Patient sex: M
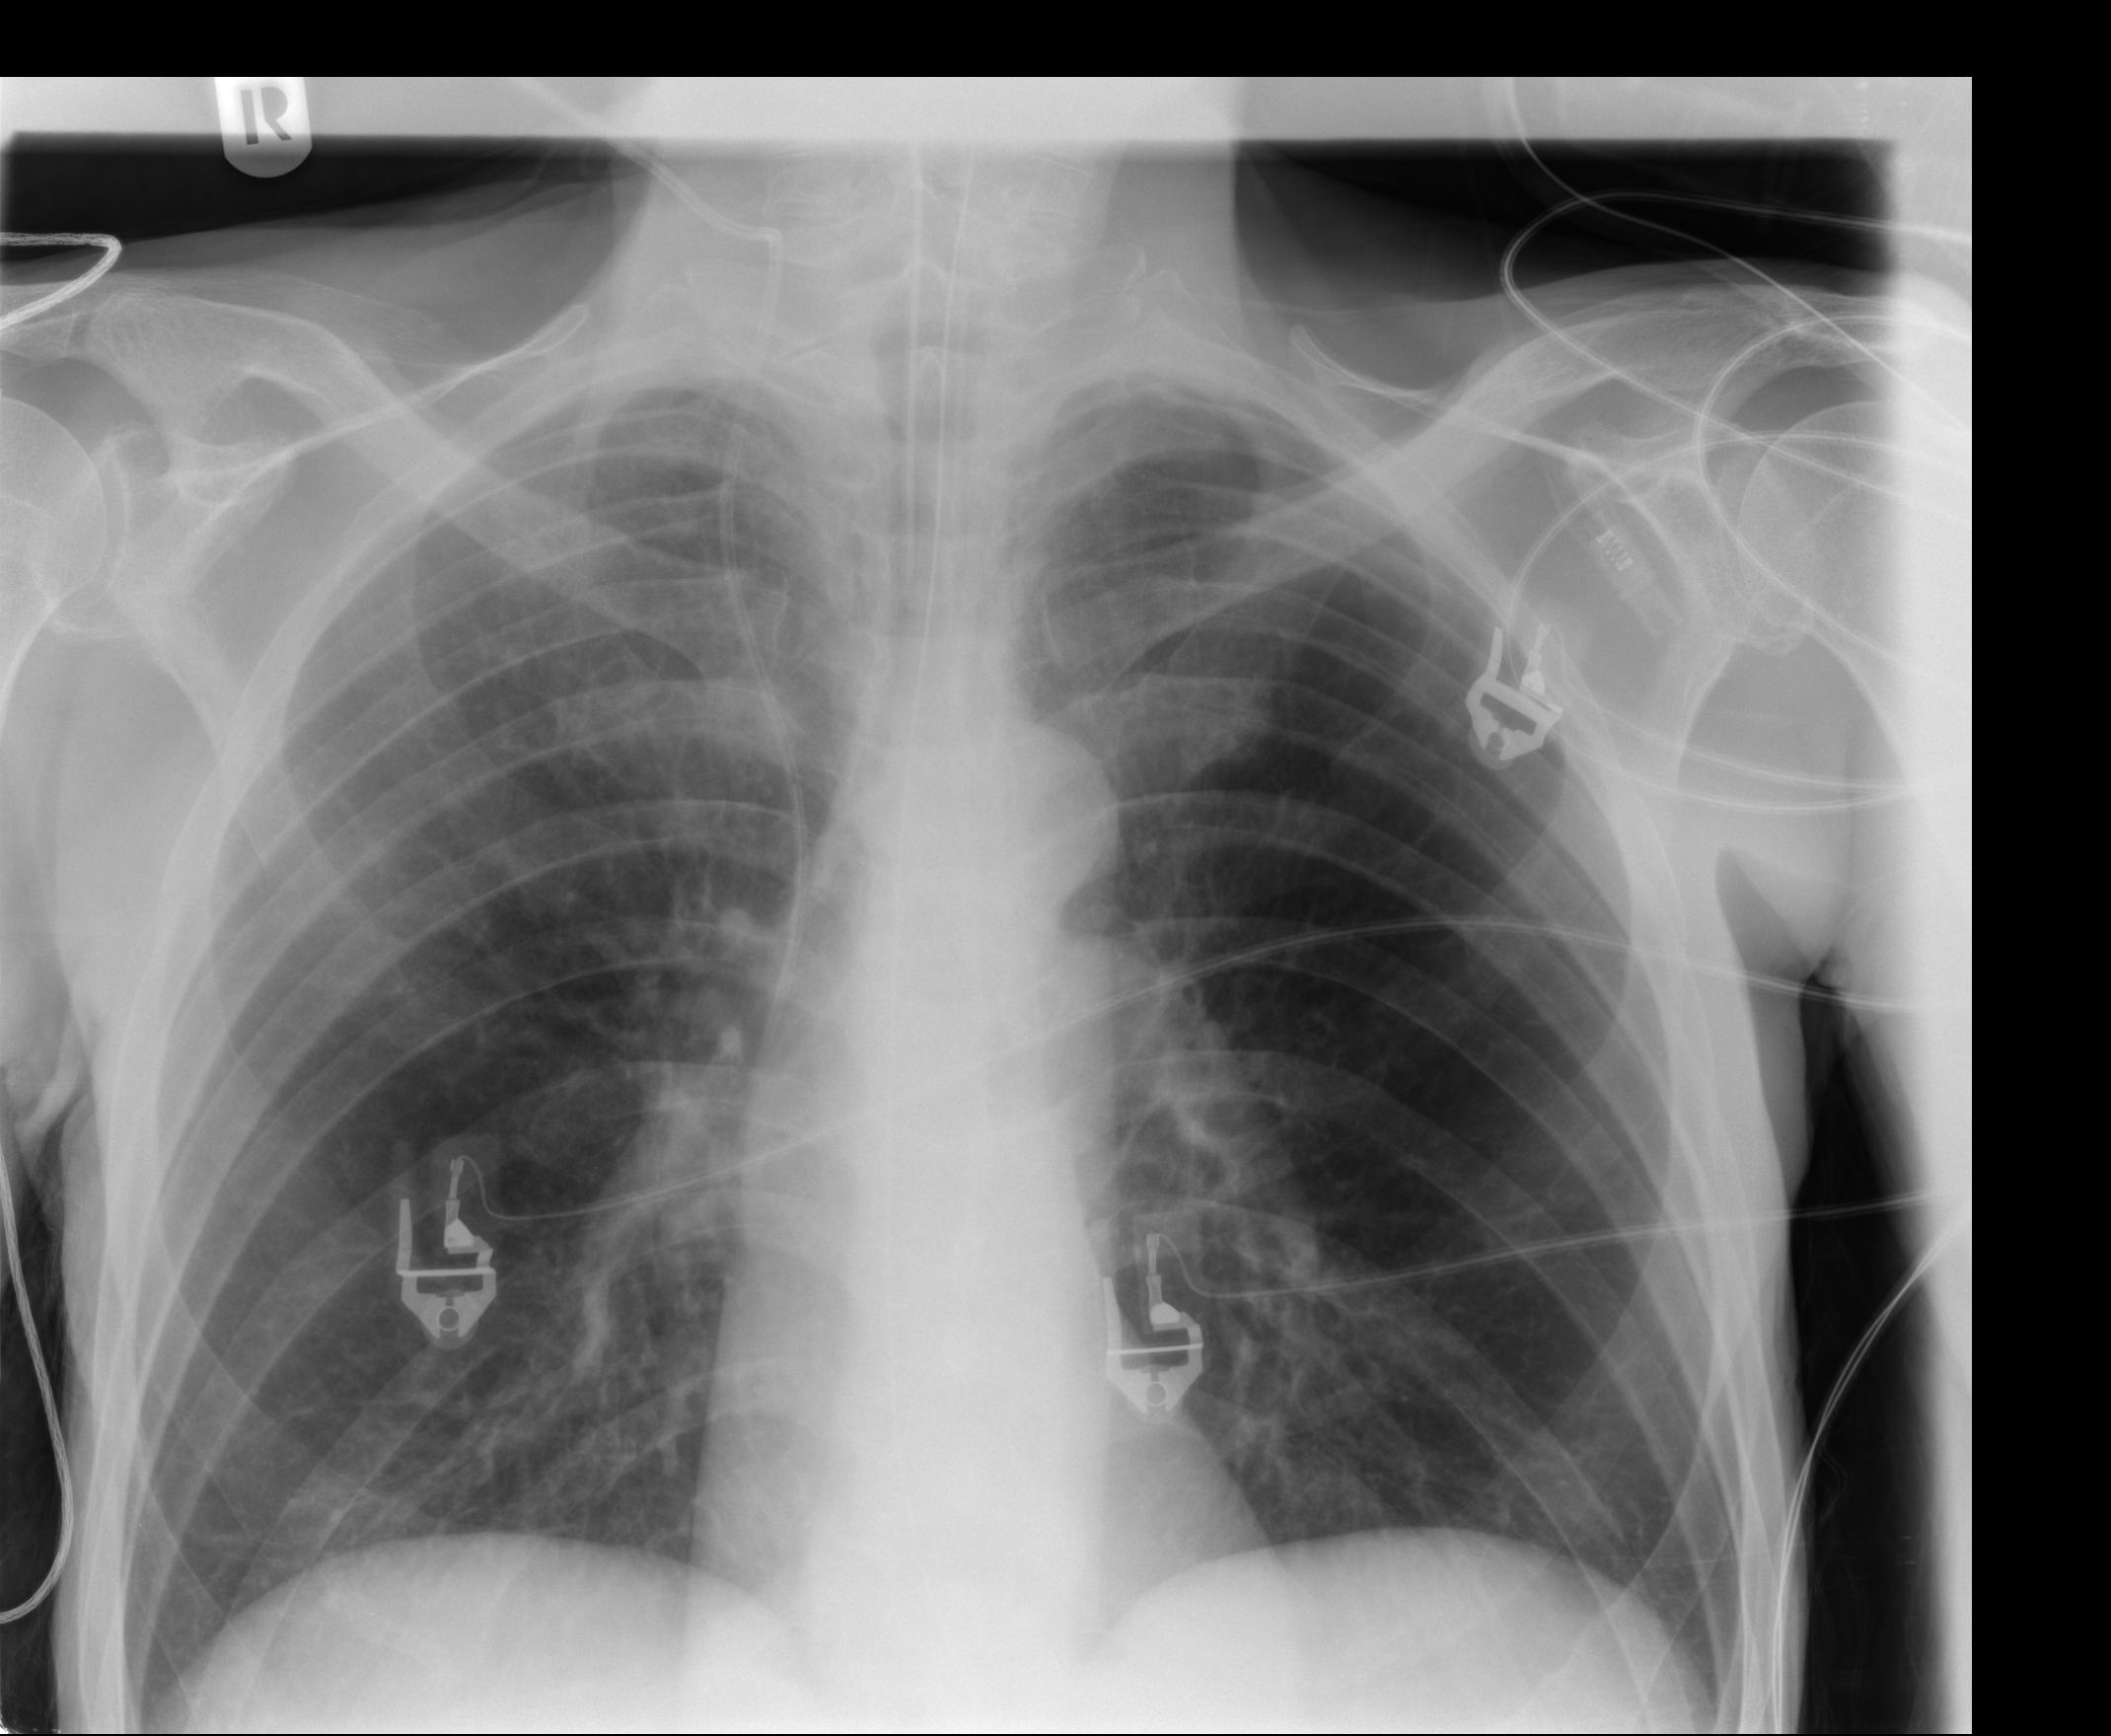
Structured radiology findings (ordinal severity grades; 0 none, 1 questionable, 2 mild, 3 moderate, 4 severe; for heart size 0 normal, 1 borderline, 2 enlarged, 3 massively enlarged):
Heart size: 0
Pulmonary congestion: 1
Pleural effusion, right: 0
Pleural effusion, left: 0
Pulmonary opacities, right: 0
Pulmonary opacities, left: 0
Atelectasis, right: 2
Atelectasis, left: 2